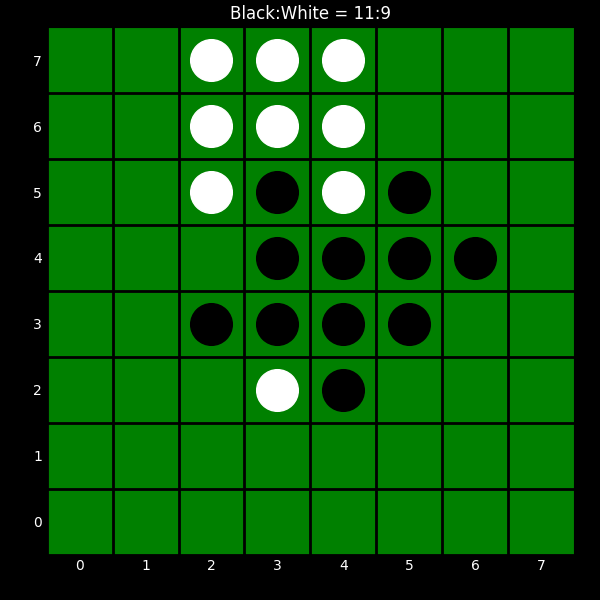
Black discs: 11
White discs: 9